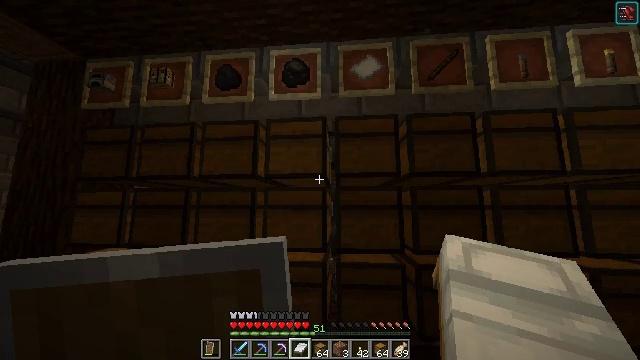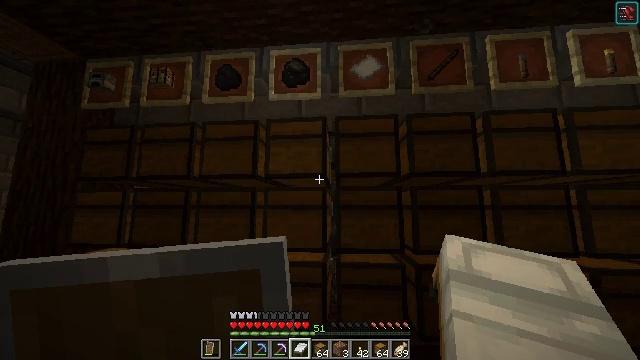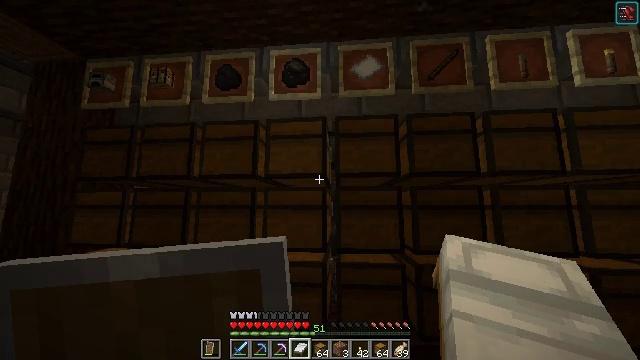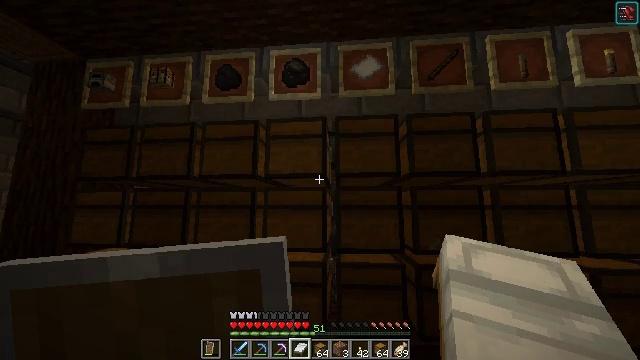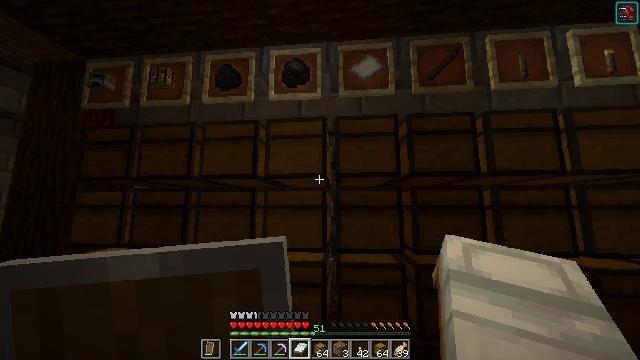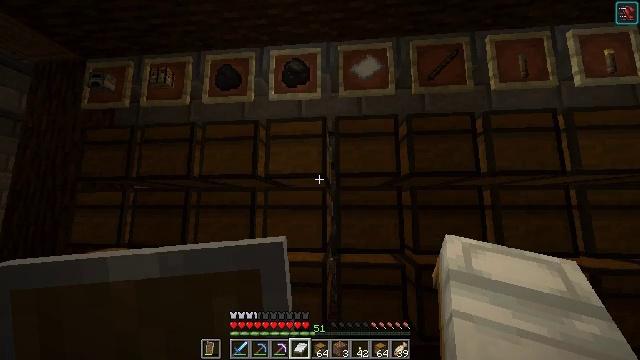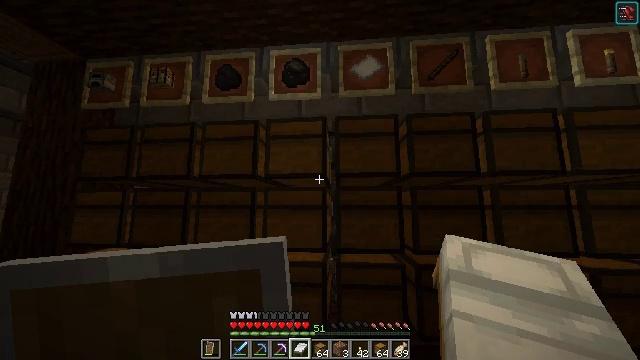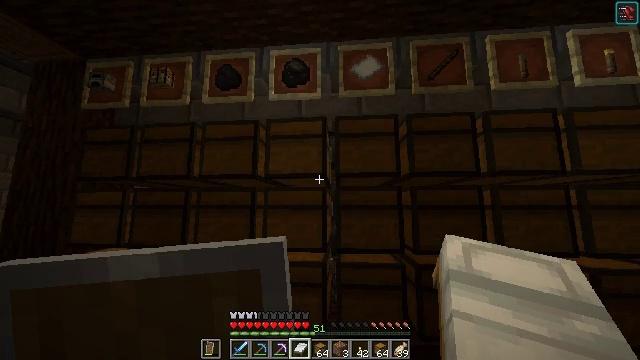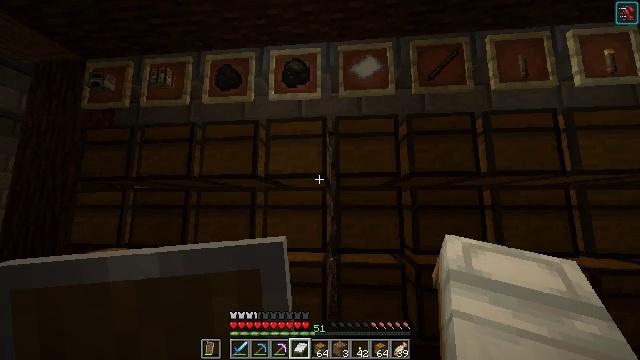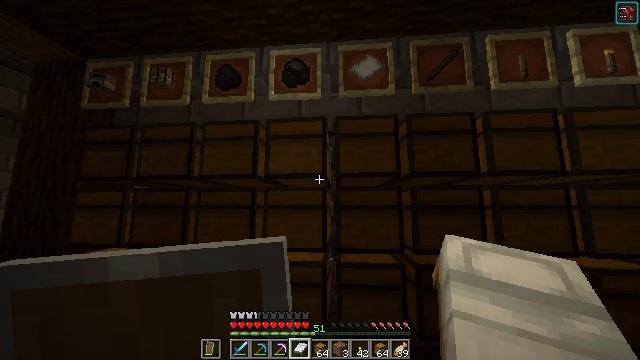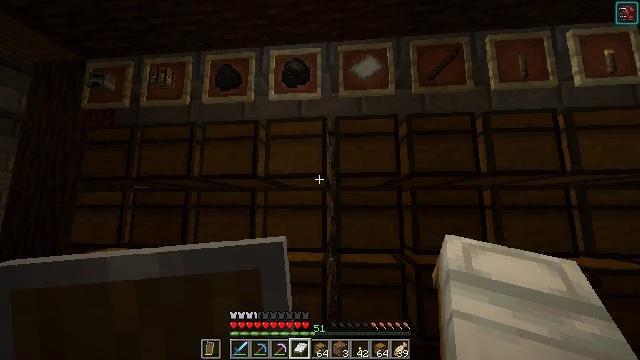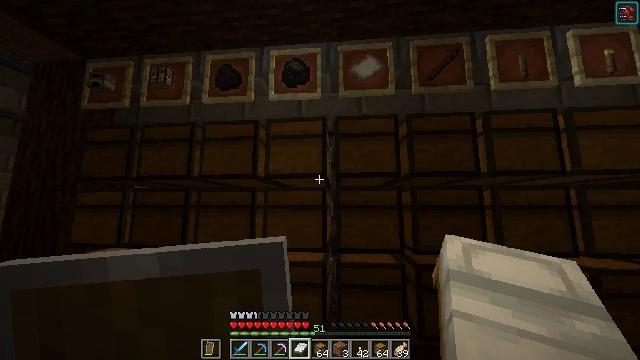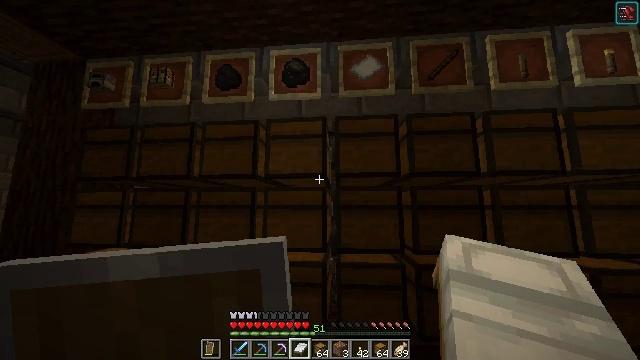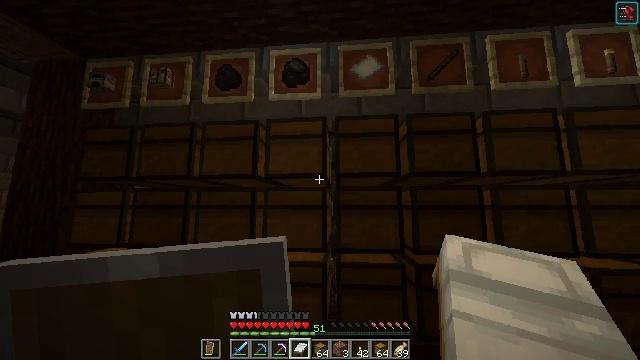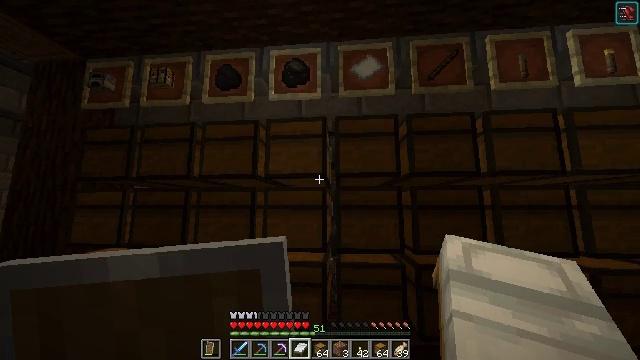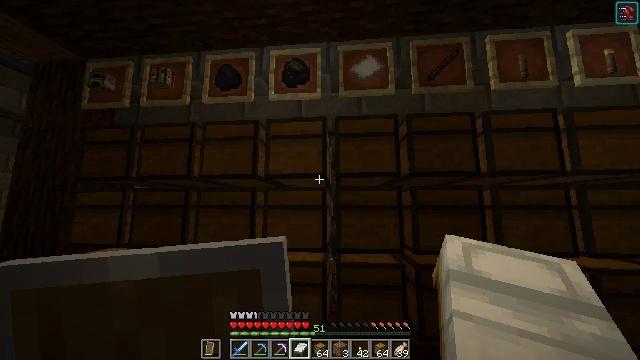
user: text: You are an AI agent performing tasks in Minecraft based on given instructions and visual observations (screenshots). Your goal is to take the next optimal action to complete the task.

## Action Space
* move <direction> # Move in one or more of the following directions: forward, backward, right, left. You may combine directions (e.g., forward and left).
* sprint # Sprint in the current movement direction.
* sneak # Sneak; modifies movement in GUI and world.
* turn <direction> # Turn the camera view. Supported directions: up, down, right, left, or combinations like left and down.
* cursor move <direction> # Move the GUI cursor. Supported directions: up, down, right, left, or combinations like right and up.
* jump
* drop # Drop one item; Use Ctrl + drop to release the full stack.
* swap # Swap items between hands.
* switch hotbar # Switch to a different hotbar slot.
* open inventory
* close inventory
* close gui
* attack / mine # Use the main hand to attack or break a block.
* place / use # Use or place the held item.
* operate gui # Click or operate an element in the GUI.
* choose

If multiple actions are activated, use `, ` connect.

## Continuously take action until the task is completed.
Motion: motion action
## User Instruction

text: Mine stone bricks from a structure.
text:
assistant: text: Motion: no_op
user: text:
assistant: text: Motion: no_op
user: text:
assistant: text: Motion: no_op
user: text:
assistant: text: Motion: no_op
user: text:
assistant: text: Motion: no_op
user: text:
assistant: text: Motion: no_op
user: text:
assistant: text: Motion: no_op
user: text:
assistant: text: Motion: no_op
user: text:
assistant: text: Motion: no_op
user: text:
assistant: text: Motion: no_op
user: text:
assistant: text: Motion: no_op
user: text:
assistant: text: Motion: no_op
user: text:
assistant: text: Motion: no_op
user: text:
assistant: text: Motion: no_op
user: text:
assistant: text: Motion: no_op
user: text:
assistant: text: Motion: no_op
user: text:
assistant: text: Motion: no_op
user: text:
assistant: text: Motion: no_op
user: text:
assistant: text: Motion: move left, turn right and down
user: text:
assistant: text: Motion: turn down
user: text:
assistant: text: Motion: turn down
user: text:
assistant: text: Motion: turn down
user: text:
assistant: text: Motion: turn down
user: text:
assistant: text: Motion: no_op
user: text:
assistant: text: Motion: use / place
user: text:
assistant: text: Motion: use / place
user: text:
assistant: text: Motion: use / place
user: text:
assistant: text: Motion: no_op
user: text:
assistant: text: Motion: no_op
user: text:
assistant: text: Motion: open gui